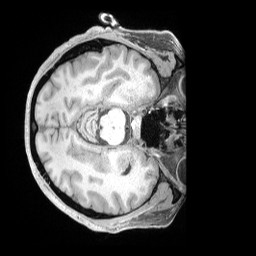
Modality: T1w
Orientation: axial
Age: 36
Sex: female
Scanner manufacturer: siemens
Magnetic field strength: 3 T
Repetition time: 2 s
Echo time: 0.00211 s